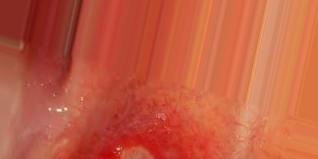
Condition: Mouth Ulcer